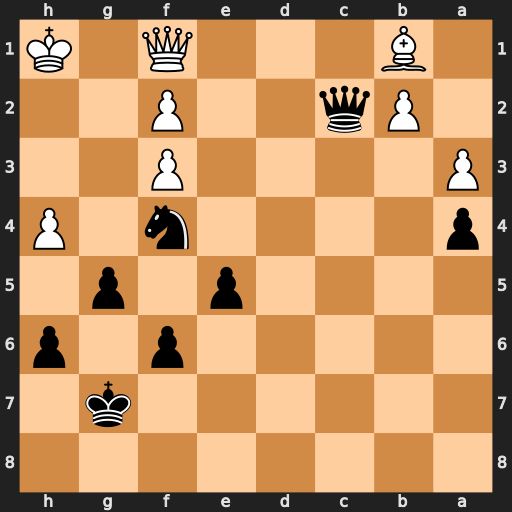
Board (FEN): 8/6k1/5p1p/4p1p1/p4n1P/P4P2/1Pq2P2/1B3Q1K
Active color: b
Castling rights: -
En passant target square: -
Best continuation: Qb3 Be4 f5